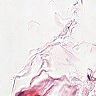
Metastatic tissue present: no